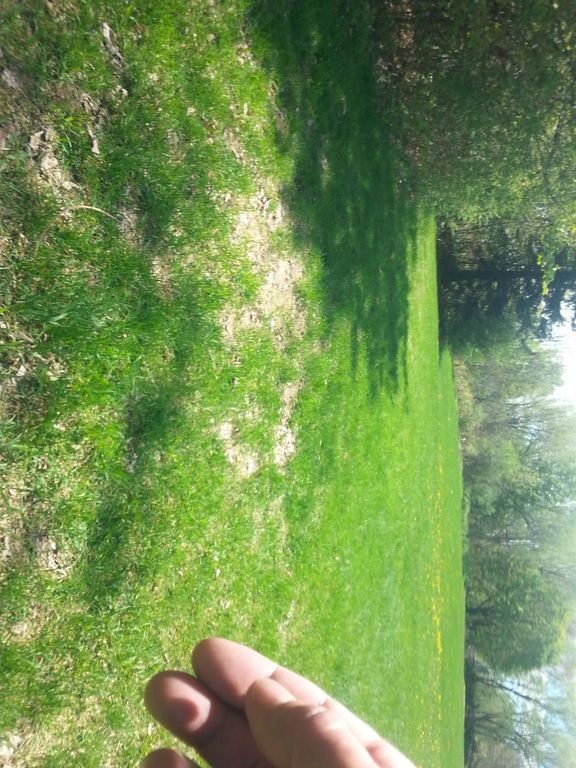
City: quebec_city